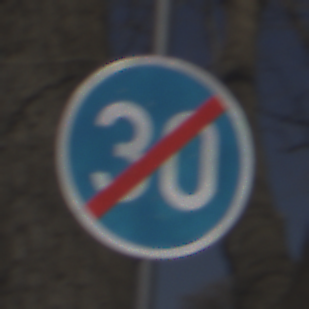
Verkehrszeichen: EndeMindestgeschwindigkeit
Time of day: Midday
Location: Outdoor (Nature)
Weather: Clear
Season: NotSpecified
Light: Natural